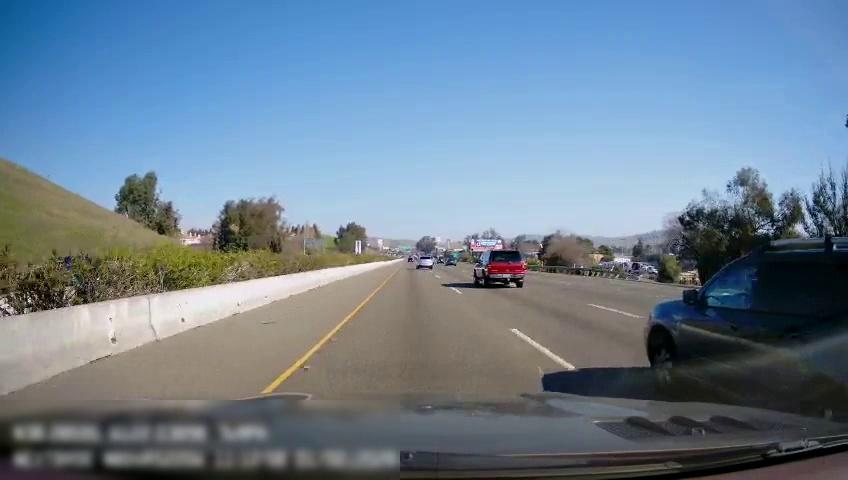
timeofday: Day
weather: Sunny
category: Drivable Space
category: Vehicles | SUV
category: Vehicles | Car
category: Vehicles | Car
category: Vehicles | SUV
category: Lanes | Alternate Lane
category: Lanes | Current Lane
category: Lanes | Current Lane